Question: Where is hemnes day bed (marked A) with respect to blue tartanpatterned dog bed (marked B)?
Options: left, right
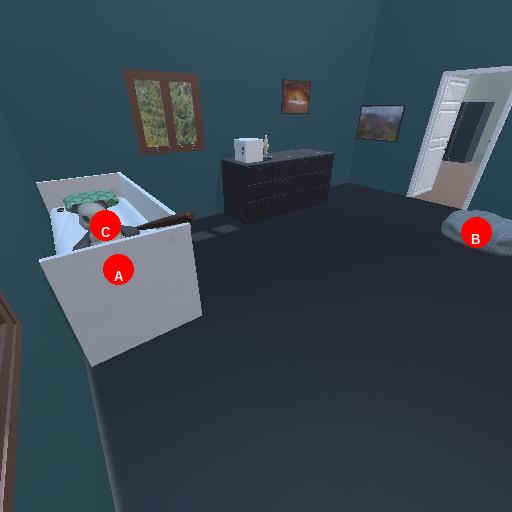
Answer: left